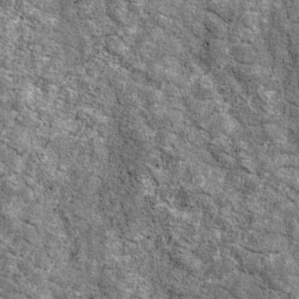
Label: non_frost